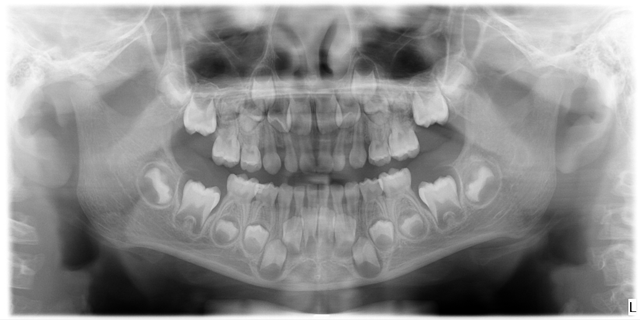
child